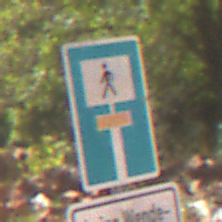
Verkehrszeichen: SackgasseFussgaengerDurchlaessig
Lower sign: HinweisGeaenderteVorfahrtVerkehrsfuehrungVerkehrsregelung3
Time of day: MorningAfternoon
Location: Outdoor (Nature)
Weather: Clear
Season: Summer
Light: Natural